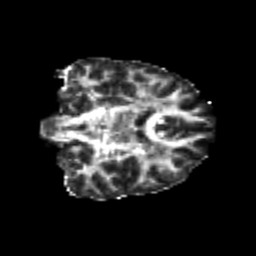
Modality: FA
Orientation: coronal
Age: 23
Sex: female
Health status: healthy
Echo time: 0.074 s